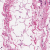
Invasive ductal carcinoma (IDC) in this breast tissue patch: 0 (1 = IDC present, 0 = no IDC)